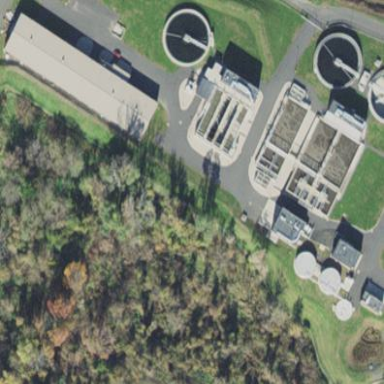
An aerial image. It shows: View of wastewater plant.